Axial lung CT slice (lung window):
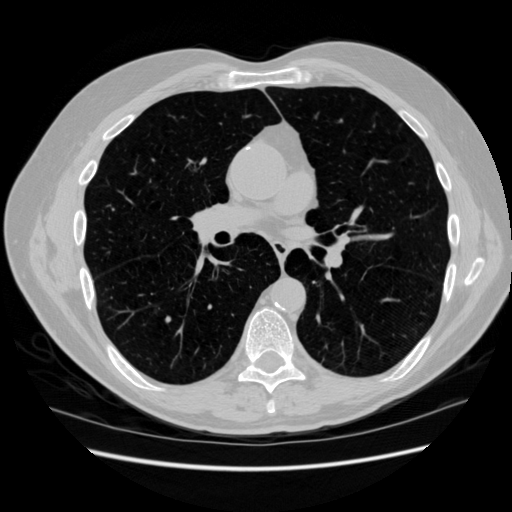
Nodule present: no